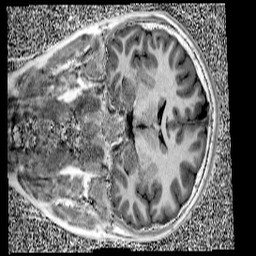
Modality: UNIT1
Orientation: coronal
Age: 13
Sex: male
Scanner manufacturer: siemens
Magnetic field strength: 3 T
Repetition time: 4 s
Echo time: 0.00303 s